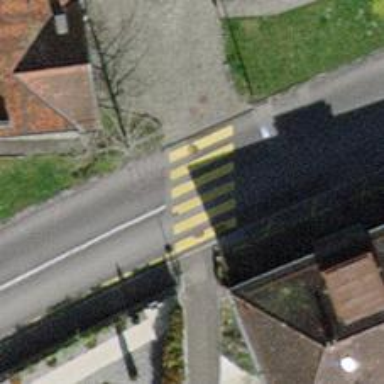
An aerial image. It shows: Marked crossing with zebra markings.